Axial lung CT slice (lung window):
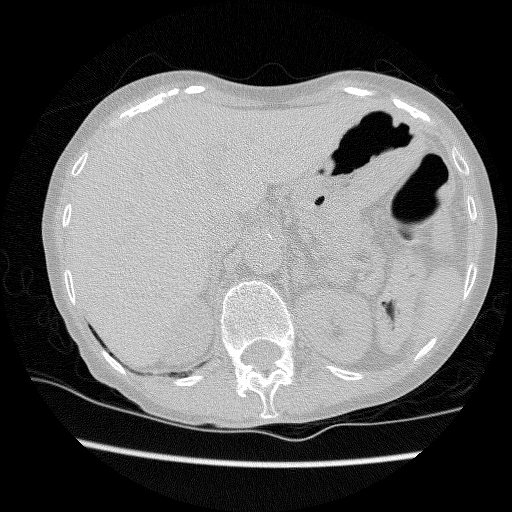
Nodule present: no